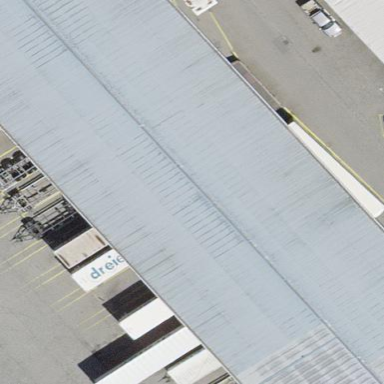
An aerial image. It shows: Industrial building.